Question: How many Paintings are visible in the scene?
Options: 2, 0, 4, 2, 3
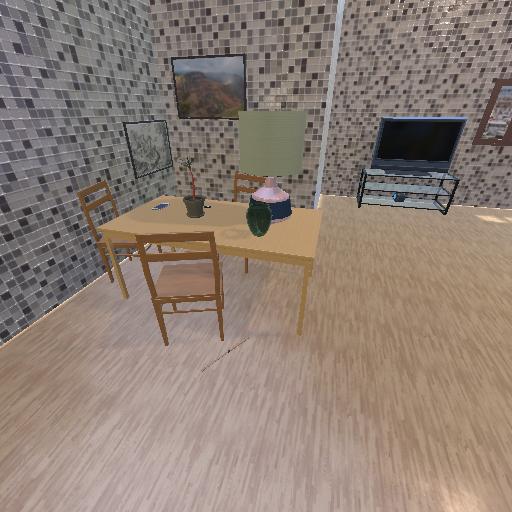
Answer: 2